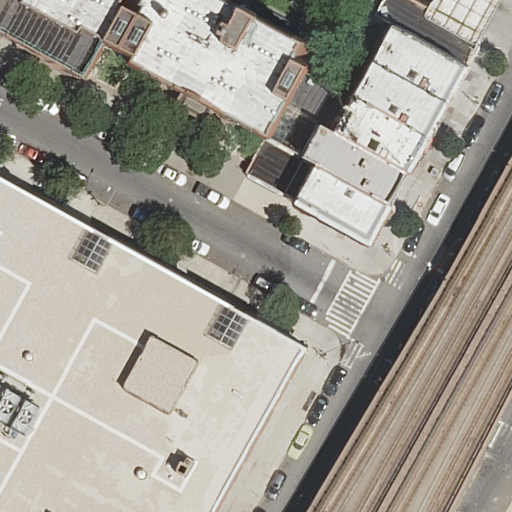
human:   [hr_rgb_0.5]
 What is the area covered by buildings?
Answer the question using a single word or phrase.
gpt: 1482m2

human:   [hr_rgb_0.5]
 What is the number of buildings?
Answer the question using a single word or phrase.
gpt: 9

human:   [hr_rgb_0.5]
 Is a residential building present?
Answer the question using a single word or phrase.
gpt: yes

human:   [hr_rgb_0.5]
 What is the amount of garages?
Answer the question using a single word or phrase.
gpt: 0

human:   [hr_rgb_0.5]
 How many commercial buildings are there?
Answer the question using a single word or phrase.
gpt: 0

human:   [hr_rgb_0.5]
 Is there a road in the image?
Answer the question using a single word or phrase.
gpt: yes

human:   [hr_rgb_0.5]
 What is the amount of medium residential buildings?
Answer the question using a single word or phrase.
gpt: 7

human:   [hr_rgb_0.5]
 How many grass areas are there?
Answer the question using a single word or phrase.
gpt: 0

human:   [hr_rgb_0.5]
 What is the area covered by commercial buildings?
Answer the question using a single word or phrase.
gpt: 0m2

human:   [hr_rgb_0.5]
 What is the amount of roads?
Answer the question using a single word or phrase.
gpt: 3

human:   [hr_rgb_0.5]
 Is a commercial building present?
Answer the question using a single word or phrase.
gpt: no

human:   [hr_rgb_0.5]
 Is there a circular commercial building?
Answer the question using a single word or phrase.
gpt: no

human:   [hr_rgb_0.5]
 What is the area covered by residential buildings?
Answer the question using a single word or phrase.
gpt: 1482m2

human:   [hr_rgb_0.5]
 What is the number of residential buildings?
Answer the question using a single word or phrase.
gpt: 9

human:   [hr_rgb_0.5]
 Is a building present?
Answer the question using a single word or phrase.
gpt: yes

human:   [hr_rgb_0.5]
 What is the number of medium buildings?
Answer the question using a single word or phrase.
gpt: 7

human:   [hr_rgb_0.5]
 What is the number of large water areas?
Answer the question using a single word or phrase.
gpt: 0

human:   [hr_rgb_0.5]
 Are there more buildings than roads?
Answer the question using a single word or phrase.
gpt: yes

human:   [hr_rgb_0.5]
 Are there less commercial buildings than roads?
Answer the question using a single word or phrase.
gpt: yes

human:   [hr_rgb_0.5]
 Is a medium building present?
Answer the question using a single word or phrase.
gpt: yes

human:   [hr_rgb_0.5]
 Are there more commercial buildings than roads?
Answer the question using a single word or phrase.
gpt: no

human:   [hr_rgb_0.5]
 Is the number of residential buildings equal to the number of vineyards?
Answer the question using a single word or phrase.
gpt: no

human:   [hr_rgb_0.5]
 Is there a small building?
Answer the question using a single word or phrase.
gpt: yes

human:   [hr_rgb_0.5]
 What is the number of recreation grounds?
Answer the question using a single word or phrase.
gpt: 0

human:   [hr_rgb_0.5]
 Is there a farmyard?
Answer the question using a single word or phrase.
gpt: no

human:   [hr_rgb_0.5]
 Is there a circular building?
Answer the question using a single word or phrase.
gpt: no

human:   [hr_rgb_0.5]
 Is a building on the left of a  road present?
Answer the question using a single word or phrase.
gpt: yes

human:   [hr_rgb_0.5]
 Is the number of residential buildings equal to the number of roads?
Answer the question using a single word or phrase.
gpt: no

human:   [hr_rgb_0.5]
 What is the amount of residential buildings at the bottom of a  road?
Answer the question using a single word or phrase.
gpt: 1

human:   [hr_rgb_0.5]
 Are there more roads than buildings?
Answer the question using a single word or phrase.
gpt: no

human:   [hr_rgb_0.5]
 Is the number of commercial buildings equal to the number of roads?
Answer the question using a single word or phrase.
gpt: no

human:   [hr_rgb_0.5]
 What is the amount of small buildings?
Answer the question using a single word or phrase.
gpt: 2

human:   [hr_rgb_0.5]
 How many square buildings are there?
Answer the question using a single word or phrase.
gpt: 0

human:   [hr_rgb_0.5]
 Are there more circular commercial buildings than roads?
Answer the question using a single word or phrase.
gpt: no

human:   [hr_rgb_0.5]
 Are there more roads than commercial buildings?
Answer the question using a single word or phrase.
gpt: yes

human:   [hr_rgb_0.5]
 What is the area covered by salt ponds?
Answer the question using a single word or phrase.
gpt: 0m2

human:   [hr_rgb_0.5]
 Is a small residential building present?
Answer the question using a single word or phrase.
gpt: yes

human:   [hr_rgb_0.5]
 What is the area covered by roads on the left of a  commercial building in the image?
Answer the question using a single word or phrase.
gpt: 0m2

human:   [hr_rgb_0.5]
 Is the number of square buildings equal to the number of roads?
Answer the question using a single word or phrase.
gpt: no

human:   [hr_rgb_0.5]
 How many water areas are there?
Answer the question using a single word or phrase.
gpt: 0

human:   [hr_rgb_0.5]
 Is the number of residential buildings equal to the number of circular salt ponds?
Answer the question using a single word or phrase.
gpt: no

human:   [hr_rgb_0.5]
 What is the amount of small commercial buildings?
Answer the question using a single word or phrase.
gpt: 0

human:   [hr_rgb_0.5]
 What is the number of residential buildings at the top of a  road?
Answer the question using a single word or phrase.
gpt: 8

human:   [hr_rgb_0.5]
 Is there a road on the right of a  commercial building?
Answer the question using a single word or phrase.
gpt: no

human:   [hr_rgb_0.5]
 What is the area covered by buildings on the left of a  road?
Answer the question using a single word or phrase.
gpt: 1482m2

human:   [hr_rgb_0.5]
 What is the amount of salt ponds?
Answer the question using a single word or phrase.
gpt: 0

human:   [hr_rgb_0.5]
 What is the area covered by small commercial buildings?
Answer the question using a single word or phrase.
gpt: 0m2

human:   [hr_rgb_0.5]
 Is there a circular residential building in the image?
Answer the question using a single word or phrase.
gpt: no

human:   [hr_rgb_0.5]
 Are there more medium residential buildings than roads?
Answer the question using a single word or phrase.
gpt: yes

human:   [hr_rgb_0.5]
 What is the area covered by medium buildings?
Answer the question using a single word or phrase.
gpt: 1434m2

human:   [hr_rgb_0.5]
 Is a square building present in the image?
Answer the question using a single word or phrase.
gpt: no

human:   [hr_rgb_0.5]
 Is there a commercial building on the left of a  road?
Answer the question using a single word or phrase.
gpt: no

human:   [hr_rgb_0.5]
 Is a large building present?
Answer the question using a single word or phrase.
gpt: no

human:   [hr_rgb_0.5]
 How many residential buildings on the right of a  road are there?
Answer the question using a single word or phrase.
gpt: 6

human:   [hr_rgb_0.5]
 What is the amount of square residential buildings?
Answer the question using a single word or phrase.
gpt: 0

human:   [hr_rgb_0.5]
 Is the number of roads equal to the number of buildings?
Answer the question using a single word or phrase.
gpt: no

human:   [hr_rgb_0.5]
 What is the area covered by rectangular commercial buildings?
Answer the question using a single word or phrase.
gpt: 0m2

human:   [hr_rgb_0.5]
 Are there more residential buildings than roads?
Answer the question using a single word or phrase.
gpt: yes

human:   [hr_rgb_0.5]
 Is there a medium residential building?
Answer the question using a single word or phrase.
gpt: yes

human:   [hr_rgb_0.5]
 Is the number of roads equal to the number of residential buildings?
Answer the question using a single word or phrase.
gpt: no

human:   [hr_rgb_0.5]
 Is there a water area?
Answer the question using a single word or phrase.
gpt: no

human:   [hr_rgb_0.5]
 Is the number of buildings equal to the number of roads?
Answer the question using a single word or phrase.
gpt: no

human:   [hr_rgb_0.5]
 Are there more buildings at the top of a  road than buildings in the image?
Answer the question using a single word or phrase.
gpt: no

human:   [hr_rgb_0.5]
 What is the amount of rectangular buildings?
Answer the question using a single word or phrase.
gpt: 9